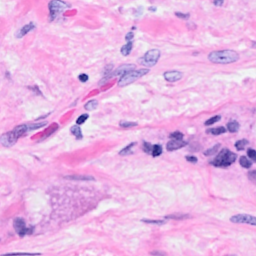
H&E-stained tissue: Breast